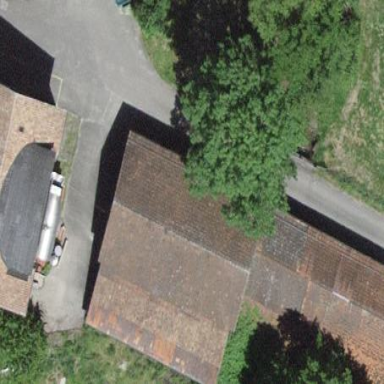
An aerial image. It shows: Warehouse building.